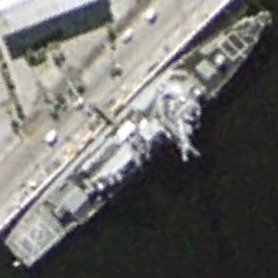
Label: destroyer